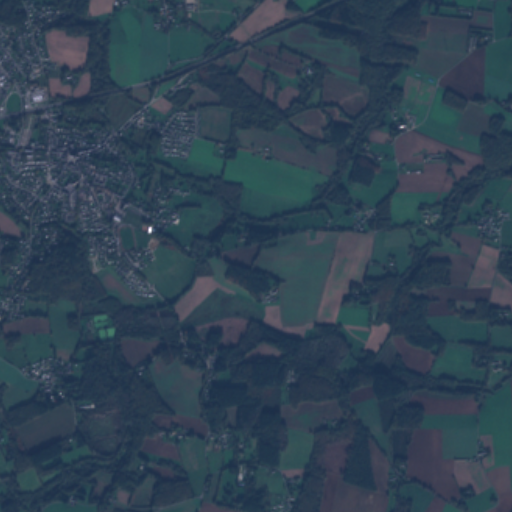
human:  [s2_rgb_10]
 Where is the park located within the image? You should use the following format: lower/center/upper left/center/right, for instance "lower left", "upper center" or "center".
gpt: The park is located in the upper left of the image.
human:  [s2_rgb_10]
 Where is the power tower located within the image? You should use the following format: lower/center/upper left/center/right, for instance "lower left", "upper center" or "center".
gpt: The power tower is located in the upper right of the image.
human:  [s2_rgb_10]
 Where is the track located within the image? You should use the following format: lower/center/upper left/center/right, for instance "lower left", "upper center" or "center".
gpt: The track is located in the center left of the image.
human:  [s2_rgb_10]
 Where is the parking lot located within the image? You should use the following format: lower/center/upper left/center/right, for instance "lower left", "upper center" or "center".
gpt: There is no parking lot in the image.